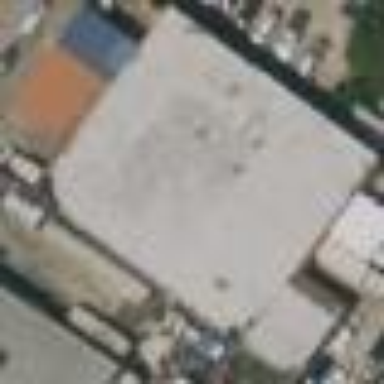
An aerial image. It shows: Warehouse.